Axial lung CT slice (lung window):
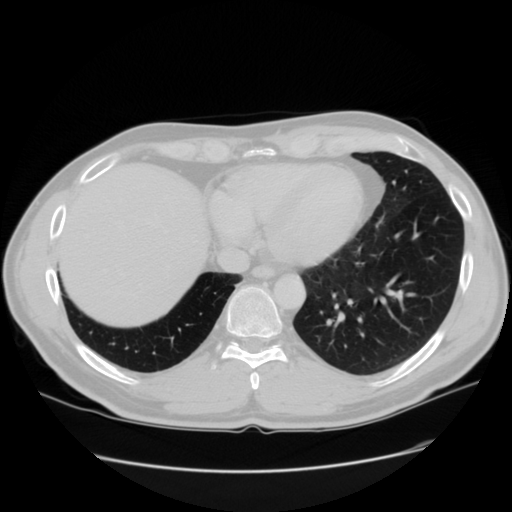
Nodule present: no